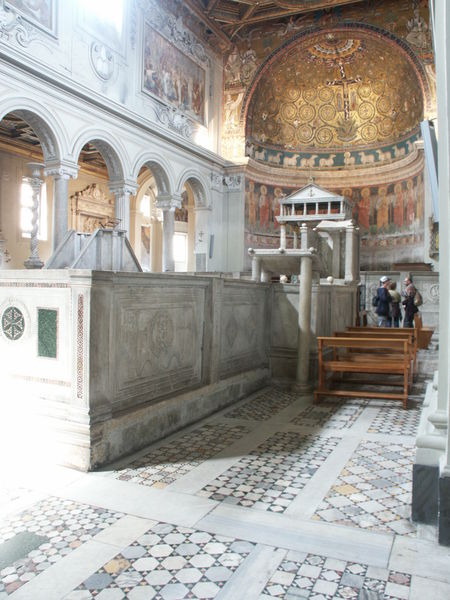
Titel: San Clemente in Rom
Standort: Rom, S. Clemente (EU - I - Latium)
Schlagwörter: blau, weiß, menschen, fenster, holz, licht, marmor, säule, säulen, leute, stein, innenraum, kirche, gold, renaissance, bank, rundbogen, kuppel, innenansicht, foto, bögen, fussboden, gewölbe, kreuz, fliesen, mosaik, altar, arkaden, bänke, fries, kanzel, grab, apsis, chor, kapelle, fließen, jerusalem, schafe, mausoleum, taufbecken, grablege, bodenplatten, chorschranken, säulenn, rundapsis, abpsis